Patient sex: F
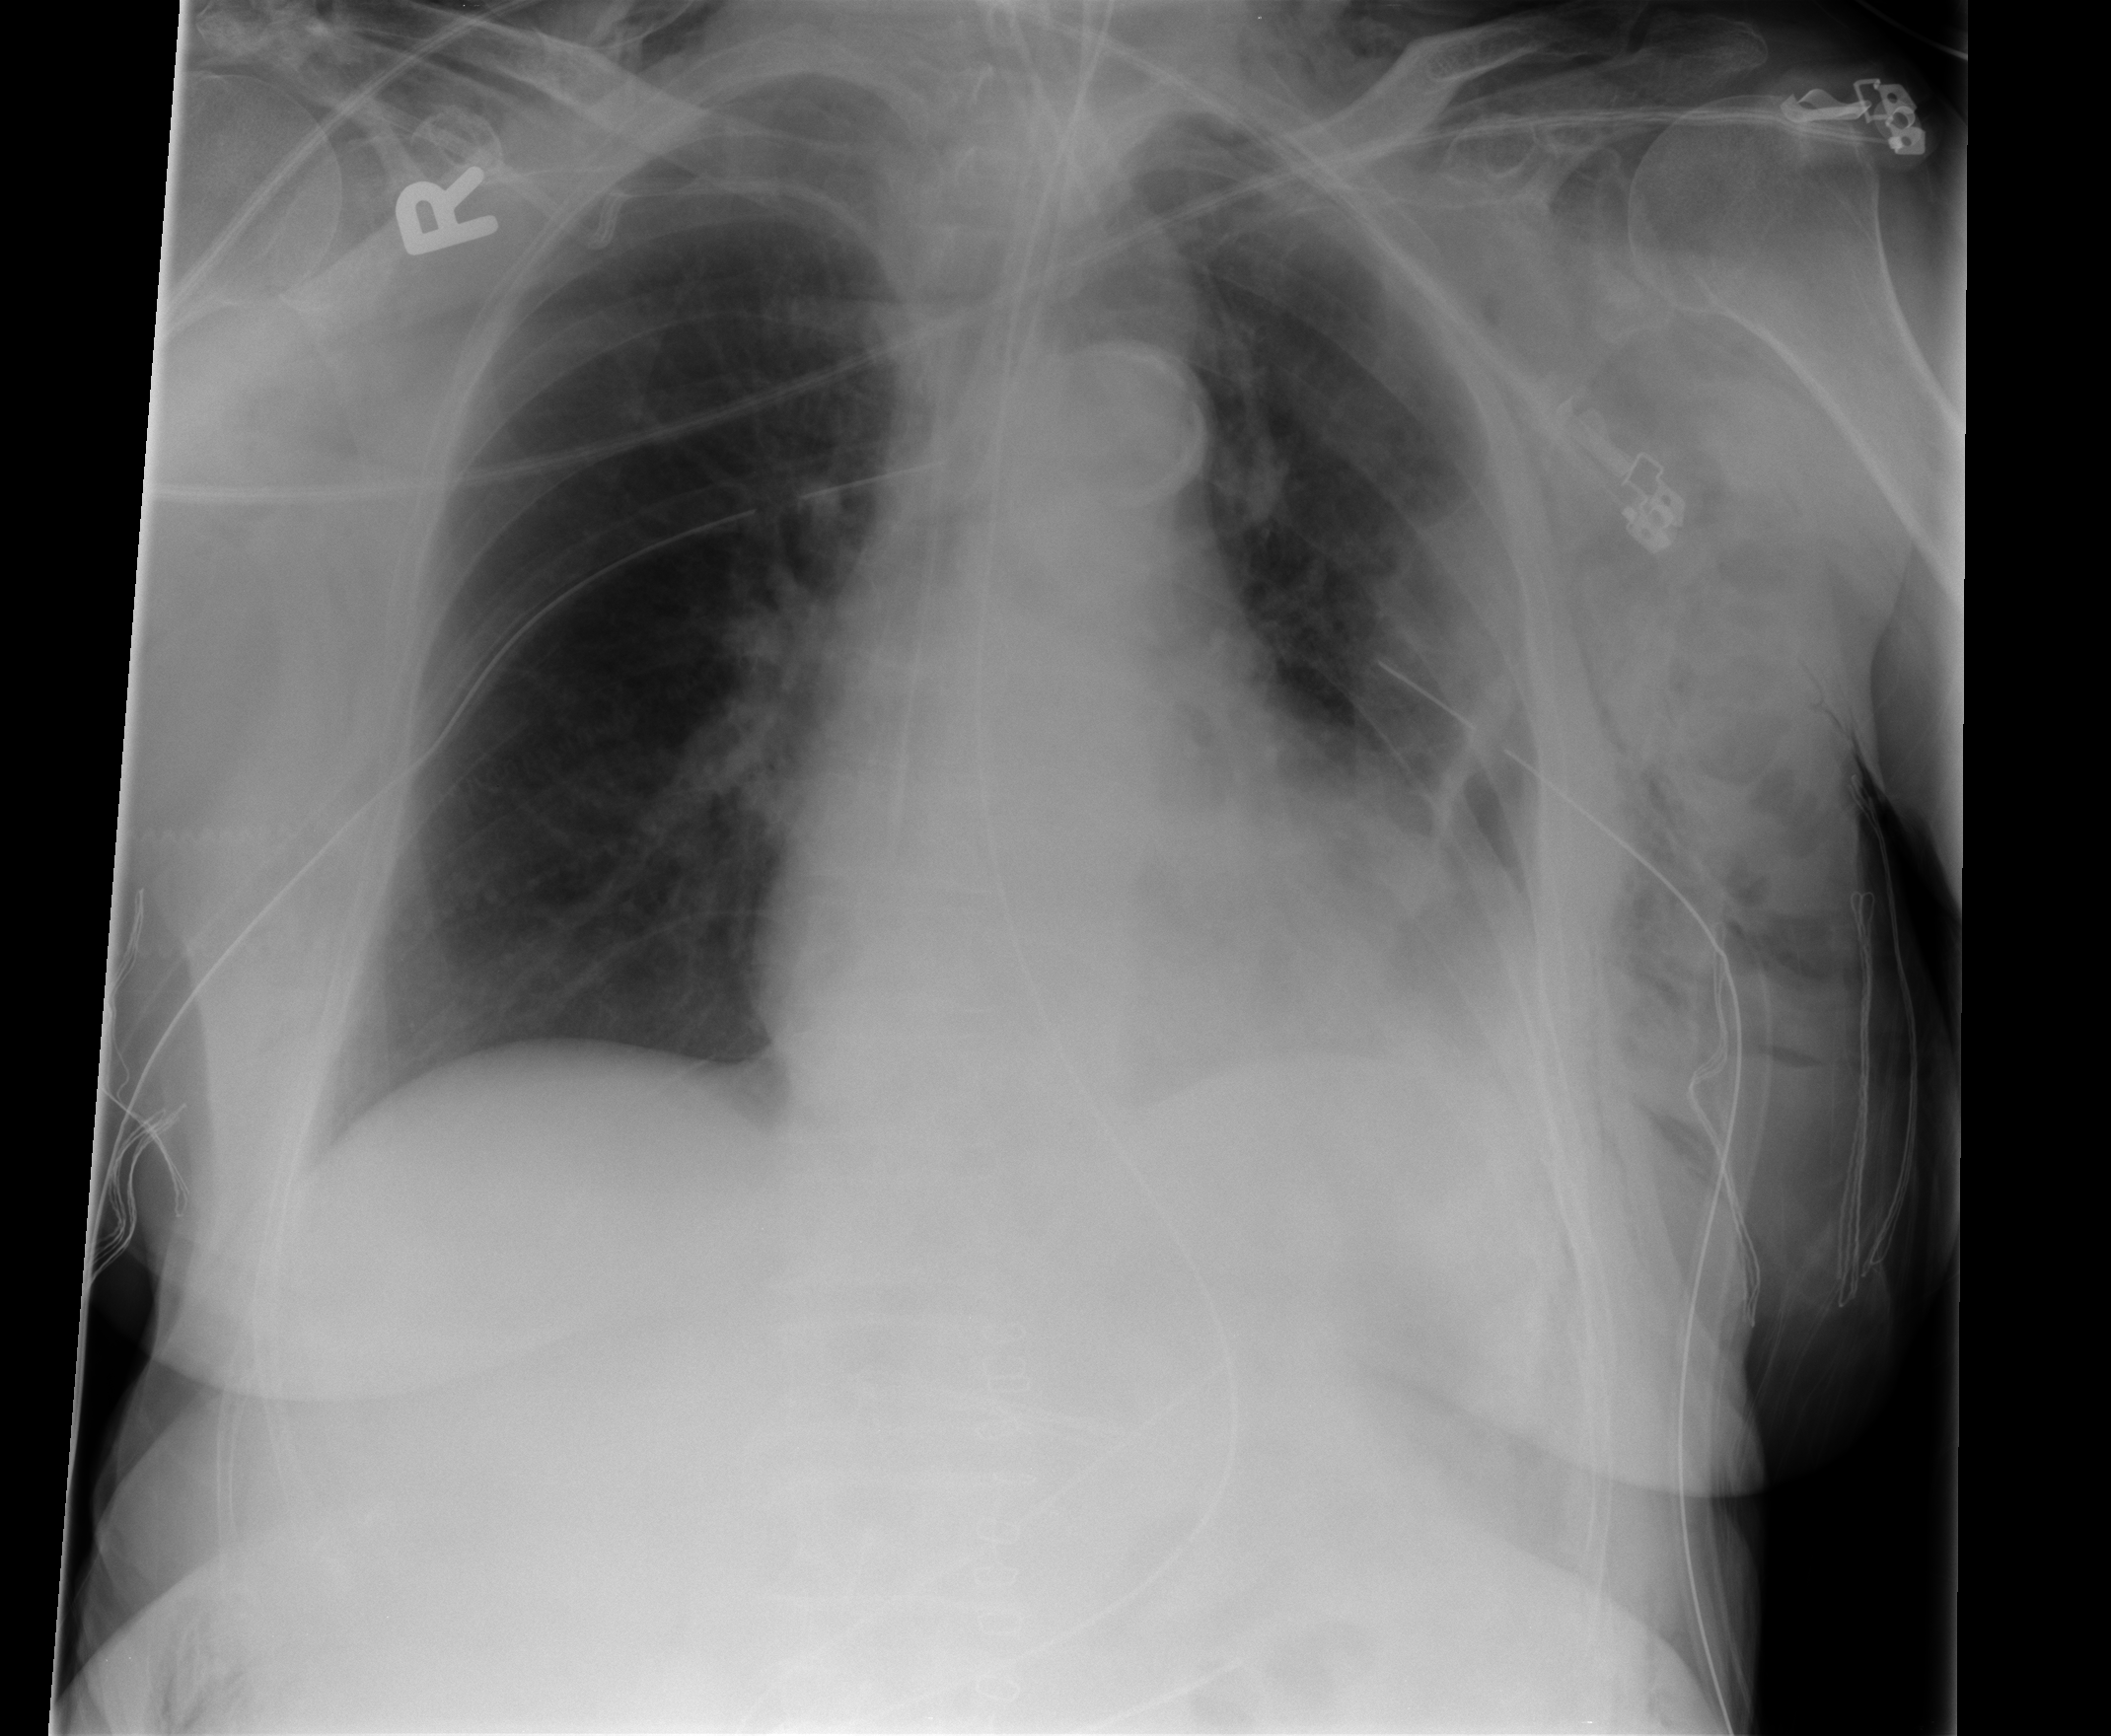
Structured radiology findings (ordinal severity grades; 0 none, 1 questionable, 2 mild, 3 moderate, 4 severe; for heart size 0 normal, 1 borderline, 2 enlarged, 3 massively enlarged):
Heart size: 2
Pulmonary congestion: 0
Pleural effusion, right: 0
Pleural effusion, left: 1
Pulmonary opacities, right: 0
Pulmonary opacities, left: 2
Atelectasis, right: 0
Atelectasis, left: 2